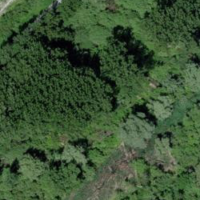
EUNIS habitat code: 23
Species observed at this site:
Sturnus vulgaris